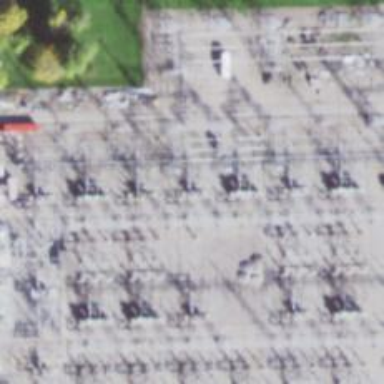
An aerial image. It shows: Switch for power supply.